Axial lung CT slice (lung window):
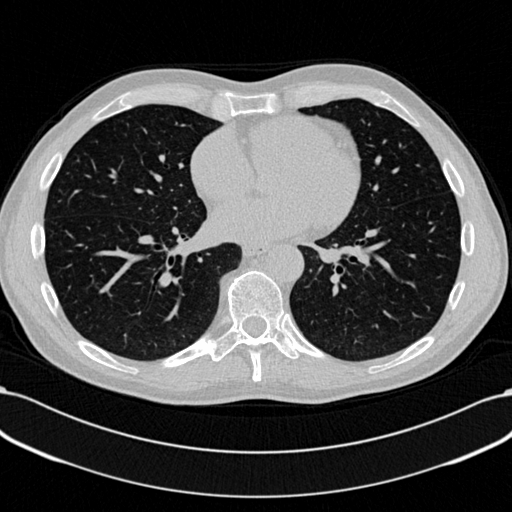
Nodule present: no